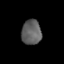
Tissue: lung
Cell type: Myeloid cells
Senescence score: 0.2108
Nuclear area (px): 478
Mean DAPI intensity: 96.381